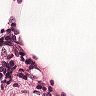
Metastatic tissue present: no